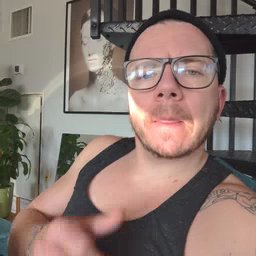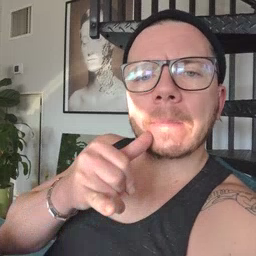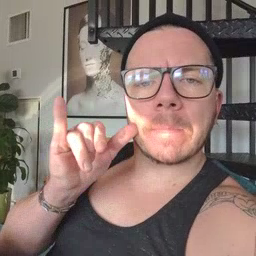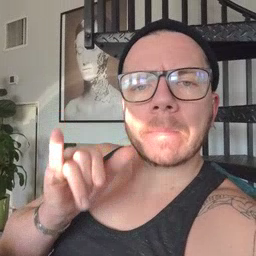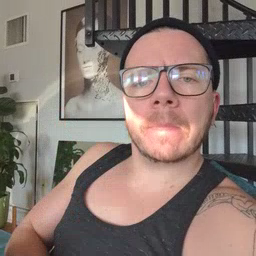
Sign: yesterday